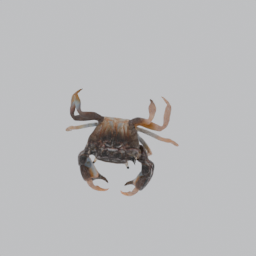
Label: animals